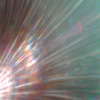
Label: sunburn